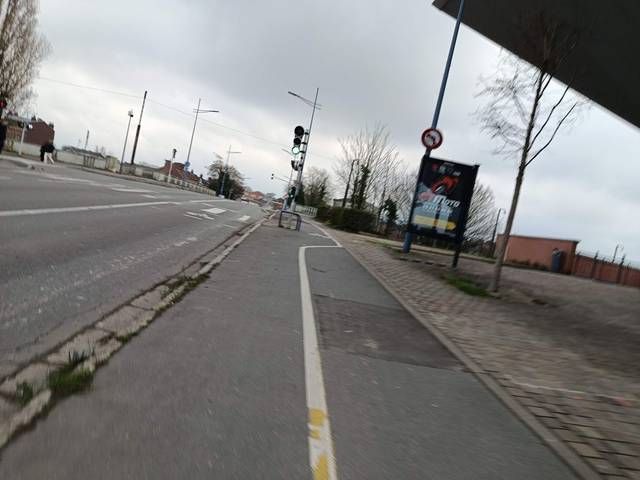
Region: France
Coordinates: 50.286, 2.778